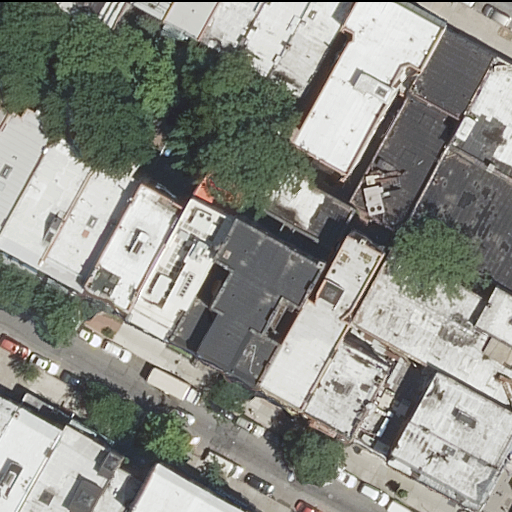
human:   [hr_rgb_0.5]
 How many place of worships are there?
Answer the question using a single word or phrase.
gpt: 1

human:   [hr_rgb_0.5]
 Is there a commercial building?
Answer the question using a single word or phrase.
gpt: no

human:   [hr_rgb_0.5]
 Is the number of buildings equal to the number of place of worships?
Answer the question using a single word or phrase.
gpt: no

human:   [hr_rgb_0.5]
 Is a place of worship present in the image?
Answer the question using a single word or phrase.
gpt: yes

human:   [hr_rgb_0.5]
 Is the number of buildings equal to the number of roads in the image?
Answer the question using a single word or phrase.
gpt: no

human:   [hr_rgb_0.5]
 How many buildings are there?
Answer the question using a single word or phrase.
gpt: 27

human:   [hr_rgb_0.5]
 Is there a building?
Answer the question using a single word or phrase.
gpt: yes

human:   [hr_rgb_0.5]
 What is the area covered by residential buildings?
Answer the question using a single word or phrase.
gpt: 6507m2

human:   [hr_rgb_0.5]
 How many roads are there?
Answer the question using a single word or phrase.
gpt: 2

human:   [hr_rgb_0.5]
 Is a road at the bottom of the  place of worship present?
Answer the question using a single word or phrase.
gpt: yes

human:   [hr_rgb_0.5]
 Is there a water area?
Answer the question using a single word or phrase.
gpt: no

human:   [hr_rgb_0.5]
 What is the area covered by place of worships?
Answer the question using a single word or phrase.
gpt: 0m2

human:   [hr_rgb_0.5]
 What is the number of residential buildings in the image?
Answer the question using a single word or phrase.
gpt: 27

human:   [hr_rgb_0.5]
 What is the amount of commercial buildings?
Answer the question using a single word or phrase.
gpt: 0

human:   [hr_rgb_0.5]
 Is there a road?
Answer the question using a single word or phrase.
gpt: yes

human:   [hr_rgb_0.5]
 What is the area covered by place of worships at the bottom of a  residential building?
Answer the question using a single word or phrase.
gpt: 0m2

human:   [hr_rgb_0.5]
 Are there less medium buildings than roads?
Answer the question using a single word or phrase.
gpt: no

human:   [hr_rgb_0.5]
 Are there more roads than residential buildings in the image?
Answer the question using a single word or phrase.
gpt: no

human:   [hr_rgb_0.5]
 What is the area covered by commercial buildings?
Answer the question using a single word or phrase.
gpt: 0m2

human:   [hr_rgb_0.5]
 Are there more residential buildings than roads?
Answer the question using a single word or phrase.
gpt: yes

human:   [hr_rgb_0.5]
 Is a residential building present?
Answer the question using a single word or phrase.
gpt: yes

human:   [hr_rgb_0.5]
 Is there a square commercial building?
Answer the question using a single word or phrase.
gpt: no

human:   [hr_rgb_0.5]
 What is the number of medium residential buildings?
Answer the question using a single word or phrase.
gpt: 18

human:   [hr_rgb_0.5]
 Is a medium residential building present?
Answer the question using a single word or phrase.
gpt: yes

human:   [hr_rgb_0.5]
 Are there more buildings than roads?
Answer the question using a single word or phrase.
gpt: yes

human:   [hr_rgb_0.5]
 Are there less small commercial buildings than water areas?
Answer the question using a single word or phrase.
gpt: no

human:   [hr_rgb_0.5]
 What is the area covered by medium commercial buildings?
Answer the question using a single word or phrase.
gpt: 0m2

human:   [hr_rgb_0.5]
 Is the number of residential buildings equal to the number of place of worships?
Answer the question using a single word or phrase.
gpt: no

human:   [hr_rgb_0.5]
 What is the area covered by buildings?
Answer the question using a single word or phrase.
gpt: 6507m2

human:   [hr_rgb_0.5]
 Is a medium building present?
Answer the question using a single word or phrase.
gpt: yes

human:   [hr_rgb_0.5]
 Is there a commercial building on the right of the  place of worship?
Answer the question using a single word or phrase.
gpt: no

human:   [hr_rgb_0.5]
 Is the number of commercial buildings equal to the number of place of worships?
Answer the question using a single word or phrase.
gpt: no

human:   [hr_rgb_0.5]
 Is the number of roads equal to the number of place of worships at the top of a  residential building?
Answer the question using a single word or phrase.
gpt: no

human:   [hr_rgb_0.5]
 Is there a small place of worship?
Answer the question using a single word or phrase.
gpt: yes

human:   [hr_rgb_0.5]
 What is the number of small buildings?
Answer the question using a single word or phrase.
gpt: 7

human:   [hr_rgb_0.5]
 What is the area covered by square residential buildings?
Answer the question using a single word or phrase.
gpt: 0m2

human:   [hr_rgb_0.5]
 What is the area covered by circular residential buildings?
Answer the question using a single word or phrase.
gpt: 0m2

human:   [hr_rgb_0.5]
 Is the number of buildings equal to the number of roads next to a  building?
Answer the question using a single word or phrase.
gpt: no

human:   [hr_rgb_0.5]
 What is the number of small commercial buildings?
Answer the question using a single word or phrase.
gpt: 0

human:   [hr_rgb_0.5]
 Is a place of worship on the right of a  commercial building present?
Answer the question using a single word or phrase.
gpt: no

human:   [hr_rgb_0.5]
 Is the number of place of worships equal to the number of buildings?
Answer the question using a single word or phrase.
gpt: no

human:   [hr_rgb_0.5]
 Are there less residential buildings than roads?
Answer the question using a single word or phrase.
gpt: no

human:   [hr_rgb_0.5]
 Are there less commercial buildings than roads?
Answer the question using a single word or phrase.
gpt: yes

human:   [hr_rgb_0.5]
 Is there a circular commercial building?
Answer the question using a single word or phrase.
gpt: no

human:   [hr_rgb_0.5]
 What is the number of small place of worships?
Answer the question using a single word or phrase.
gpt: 1

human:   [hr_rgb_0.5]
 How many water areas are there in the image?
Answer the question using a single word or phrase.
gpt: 0

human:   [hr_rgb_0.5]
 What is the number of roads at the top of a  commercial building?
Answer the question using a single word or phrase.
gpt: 0

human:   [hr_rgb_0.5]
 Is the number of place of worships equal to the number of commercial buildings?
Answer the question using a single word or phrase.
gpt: no

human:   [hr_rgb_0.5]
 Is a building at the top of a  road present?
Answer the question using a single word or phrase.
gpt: yes

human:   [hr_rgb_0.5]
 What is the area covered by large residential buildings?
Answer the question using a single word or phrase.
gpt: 1286m2

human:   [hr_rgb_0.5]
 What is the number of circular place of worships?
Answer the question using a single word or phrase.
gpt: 0

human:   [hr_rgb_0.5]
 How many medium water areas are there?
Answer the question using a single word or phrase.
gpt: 0

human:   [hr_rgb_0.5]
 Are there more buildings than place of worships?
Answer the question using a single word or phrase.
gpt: yes

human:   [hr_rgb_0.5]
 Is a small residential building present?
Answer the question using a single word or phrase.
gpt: yes

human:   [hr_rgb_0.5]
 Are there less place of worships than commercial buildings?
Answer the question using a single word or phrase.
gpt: no

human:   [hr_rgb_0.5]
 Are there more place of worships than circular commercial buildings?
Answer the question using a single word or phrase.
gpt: yes

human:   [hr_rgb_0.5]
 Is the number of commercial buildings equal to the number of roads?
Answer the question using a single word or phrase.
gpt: no

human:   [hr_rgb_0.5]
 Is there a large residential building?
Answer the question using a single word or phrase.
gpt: yes

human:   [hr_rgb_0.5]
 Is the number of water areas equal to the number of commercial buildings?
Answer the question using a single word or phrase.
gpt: yes

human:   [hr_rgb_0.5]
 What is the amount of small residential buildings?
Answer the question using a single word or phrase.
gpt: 7

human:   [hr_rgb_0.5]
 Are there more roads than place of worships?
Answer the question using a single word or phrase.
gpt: yes

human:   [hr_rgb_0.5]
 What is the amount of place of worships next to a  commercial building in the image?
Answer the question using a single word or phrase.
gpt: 0

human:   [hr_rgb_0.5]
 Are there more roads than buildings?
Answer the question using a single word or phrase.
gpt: no

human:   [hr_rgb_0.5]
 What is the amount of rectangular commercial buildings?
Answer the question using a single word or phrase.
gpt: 0